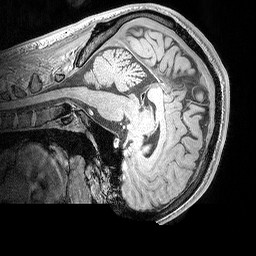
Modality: MP2RAGE
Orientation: sagittal
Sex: male
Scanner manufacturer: siemens
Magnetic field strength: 3 T
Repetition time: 5 s
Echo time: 0.00292 s